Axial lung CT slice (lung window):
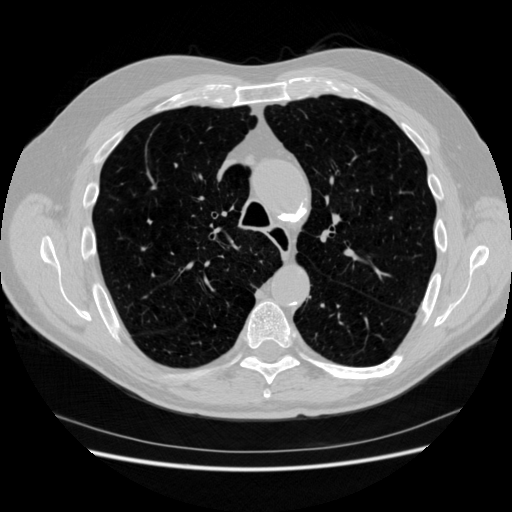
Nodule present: no